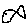
Label: fish